Interaction volume radius: 10 \u00c5
Interaction volume height: 25 \u00c5
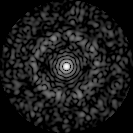
Disorder parameter: 0.8059